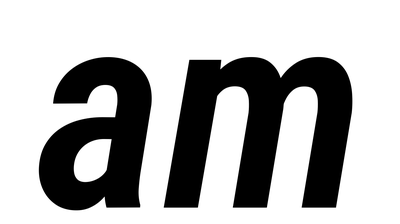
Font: Roboto-Italic_Condensed_SemiBold_Italic